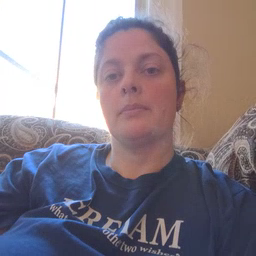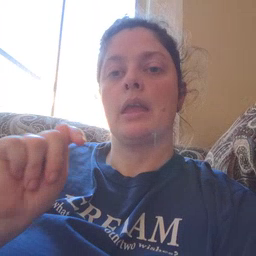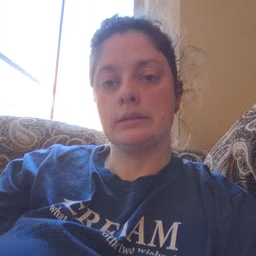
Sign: potty